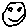
Label: smiley face